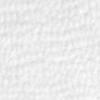
Label: no_change